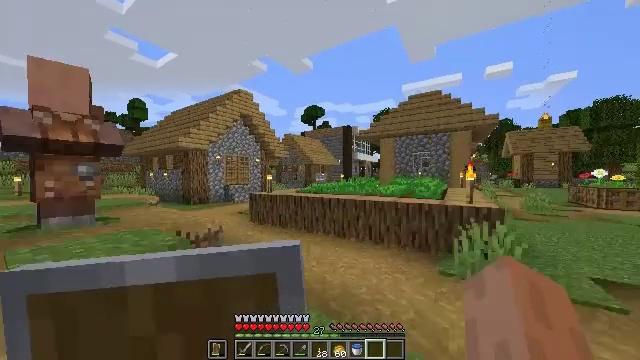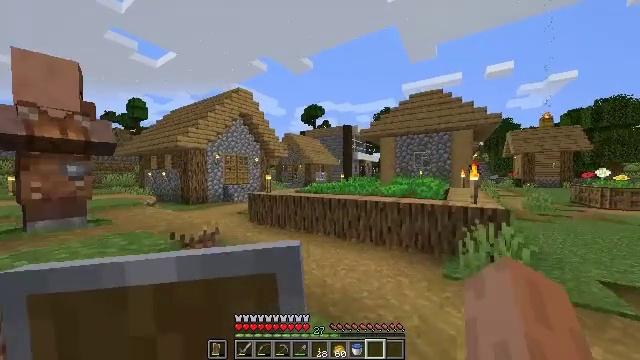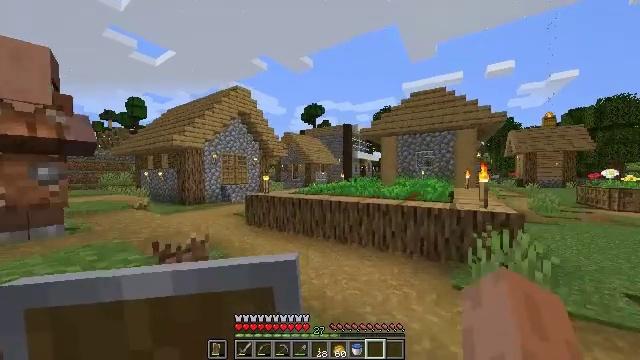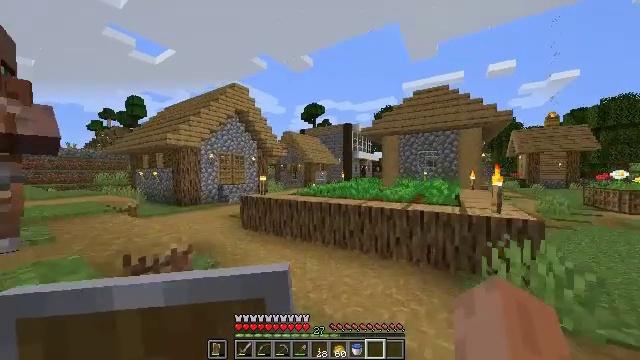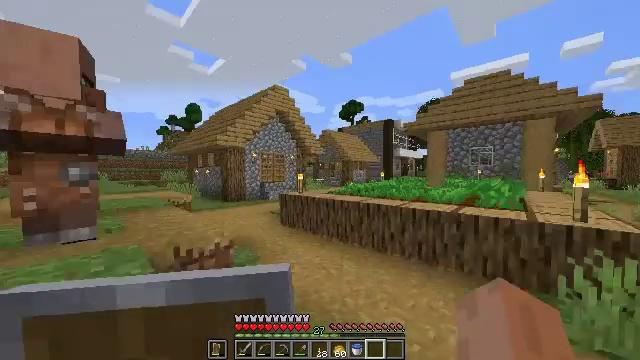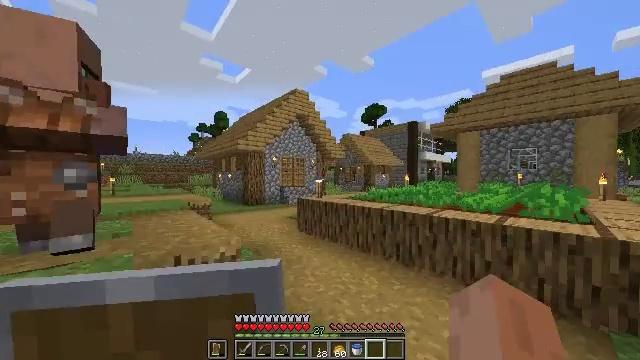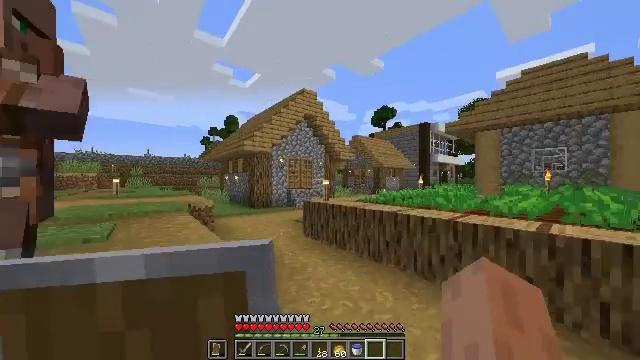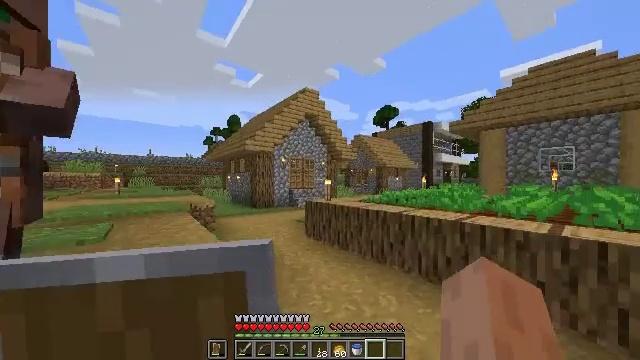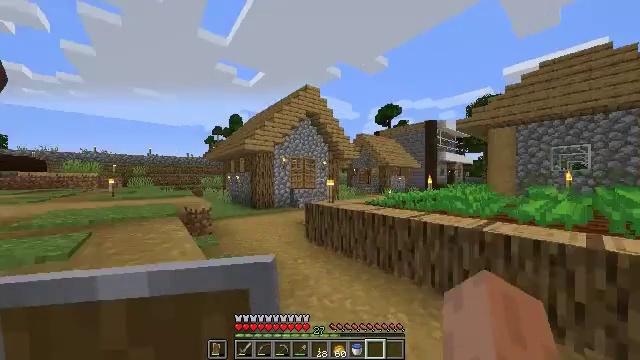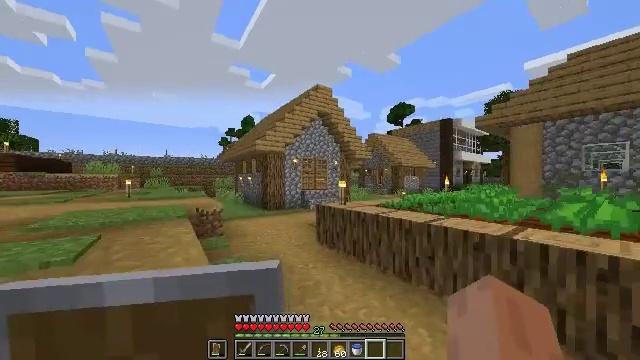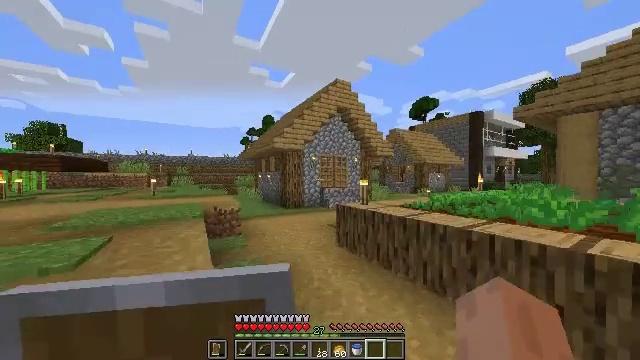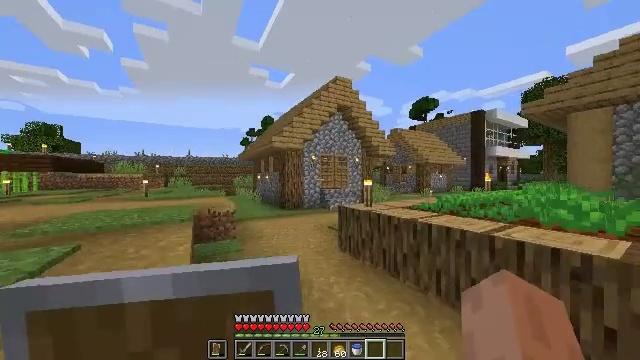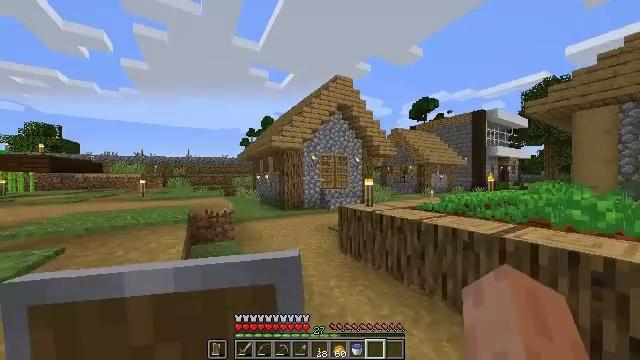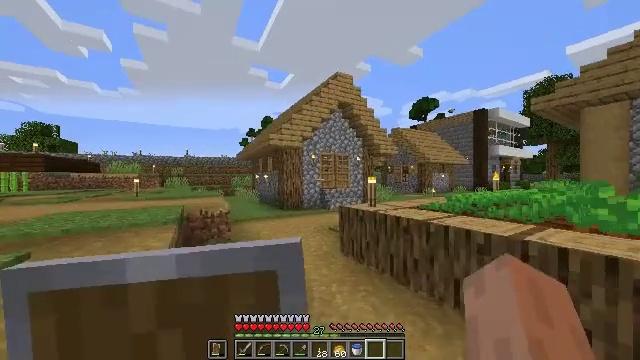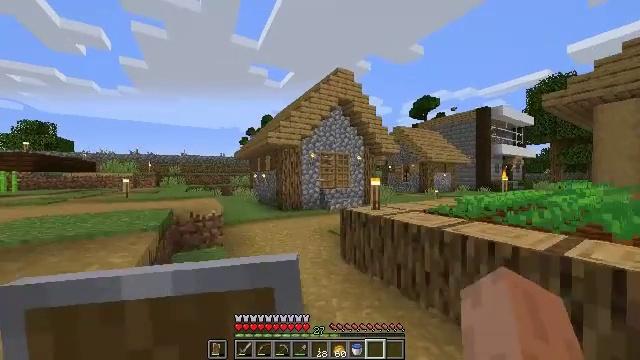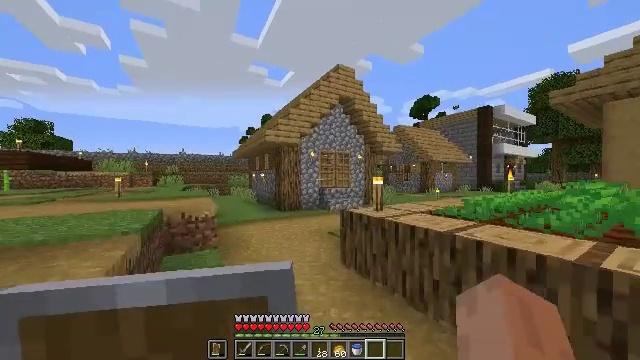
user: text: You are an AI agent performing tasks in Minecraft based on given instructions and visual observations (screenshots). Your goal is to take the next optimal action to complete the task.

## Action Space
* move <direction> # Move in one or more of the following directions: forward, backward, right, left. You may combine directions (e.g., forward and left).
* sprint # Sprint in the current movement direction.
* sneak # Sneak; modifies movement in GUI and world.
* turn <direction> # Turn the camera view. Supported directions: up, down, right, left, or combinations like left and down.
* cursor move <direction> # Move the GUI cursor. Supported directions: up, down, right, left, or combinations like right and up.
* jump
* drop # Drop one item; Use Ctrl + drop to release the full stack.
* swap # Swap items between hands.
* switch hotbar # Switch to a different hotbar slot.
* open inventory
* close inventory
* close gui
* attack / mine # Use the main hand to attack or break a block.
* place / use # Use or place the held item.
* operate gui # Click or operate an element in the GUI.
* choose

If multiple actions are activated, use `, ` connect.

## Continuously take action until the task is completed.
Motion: motion action
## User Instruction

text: Combine glass blocks to craft a glass bottle.
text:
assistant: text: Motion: move forward
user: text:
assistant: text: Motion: move forward
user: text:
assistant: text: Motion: move forward
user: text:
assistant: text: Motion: move forward, turn left
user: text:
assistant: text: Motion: move forward, turn left and up
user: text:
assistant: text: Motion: move forward, turn left
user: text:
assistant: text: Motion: move forward
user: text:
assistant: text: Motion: move forward
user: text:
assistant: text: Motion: move forward, turn left
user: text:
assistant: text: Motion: move forward, turn left
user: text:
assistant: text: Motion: move forward
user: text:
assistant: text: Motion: move forward
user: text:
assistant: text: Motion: move forward
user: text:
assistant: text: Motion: move forward, sprint
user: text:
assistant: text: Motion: move forward, sprint
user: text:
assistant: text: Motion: move forward, sprint
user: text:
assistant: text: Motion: move forward, sprint
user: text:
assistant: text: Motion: move forward, sprint
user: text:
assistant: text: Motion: move forward, turn left
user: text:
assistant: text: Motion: move forward
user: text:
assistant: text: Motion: move forward
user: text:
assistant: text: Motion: move forward
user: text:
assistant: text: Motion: move forward
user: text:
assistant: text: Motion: move forward and move left
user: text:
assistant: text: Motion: move forward and move left
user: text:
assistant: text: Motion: move forward and move left
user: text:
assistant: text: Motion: move forward and move left
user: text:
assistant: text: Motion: move forward
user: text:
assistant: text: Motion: move forward, turn right
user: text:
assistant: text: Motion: move forward, turn right